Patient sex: M
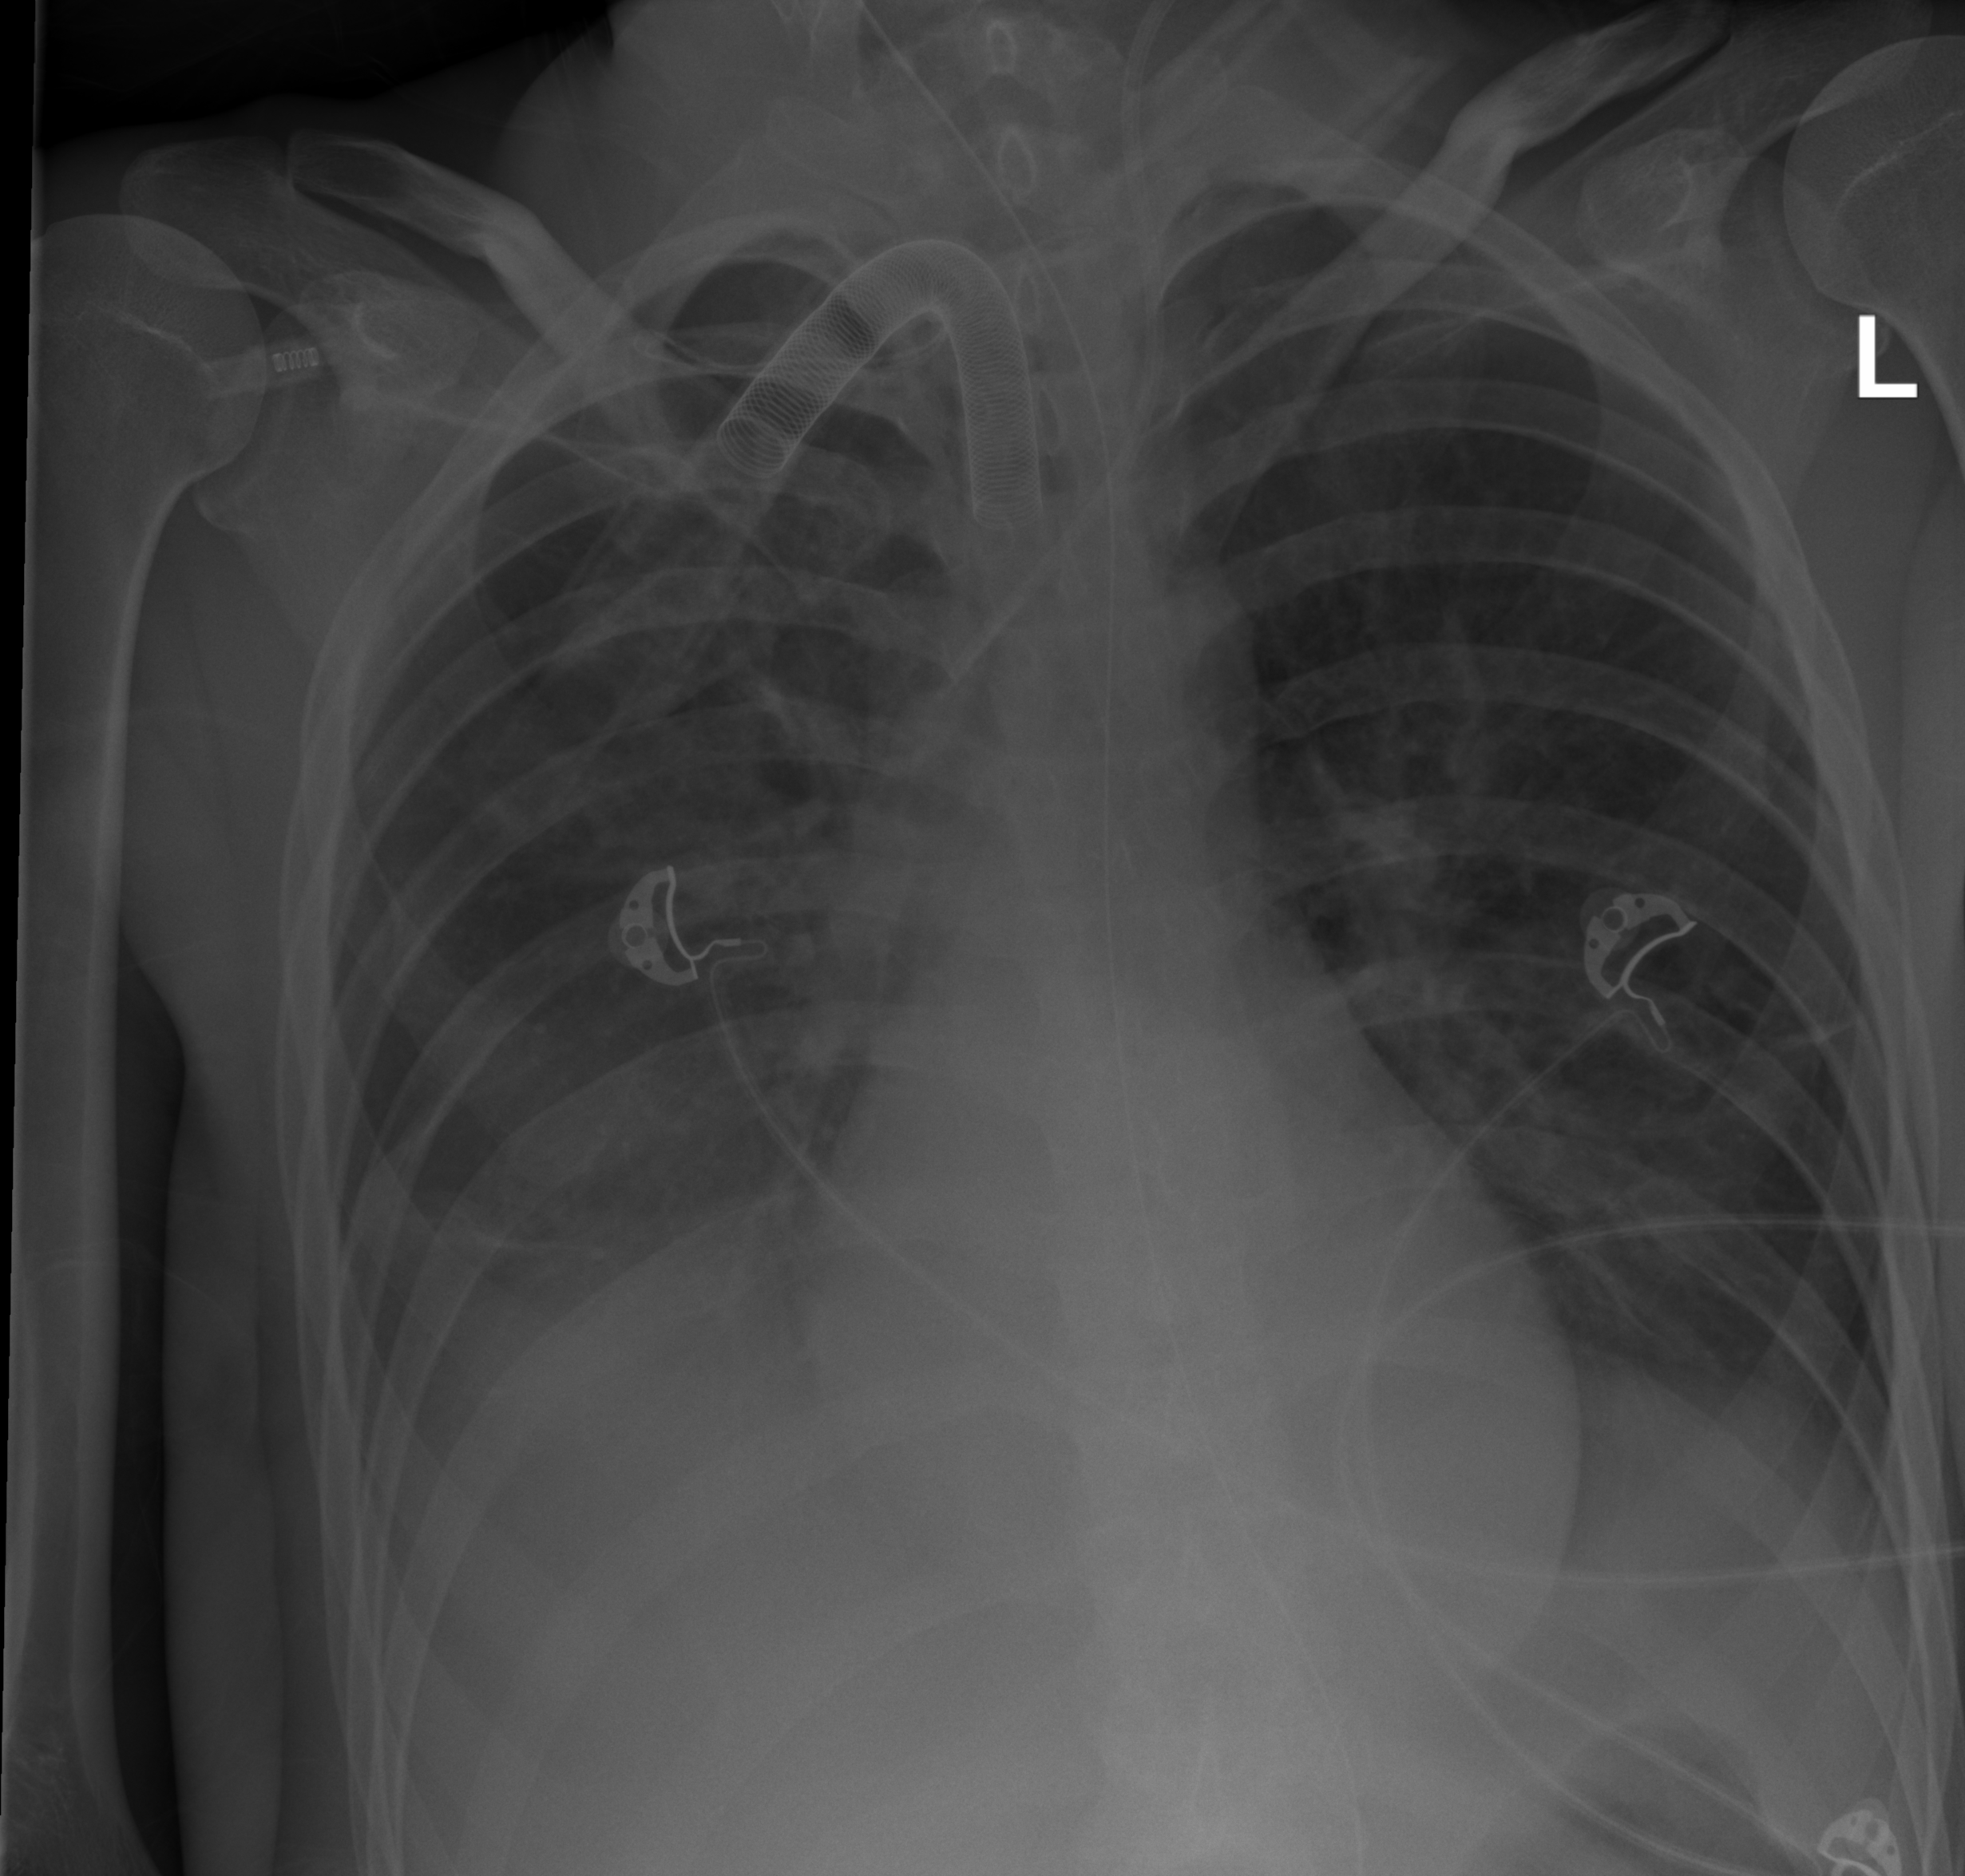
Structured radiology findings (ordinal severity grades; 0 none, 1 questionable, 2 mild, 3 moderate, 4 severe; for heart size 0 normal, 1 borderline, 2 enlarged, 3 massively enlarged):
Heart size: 0
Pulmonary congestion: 0
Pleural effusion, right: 3
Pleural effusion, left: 2
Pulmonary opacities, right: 2
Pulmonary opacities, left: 2
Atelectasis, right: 2
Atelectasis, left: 2